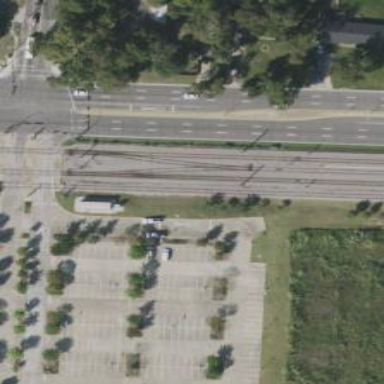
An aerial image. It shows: Light rail service spur with electrified contact line.